Interaction volume radius: 5 \u00c5
Interaction volume height: 15 \u00c5
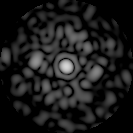
Disorder parameter: 0.818